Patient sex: M
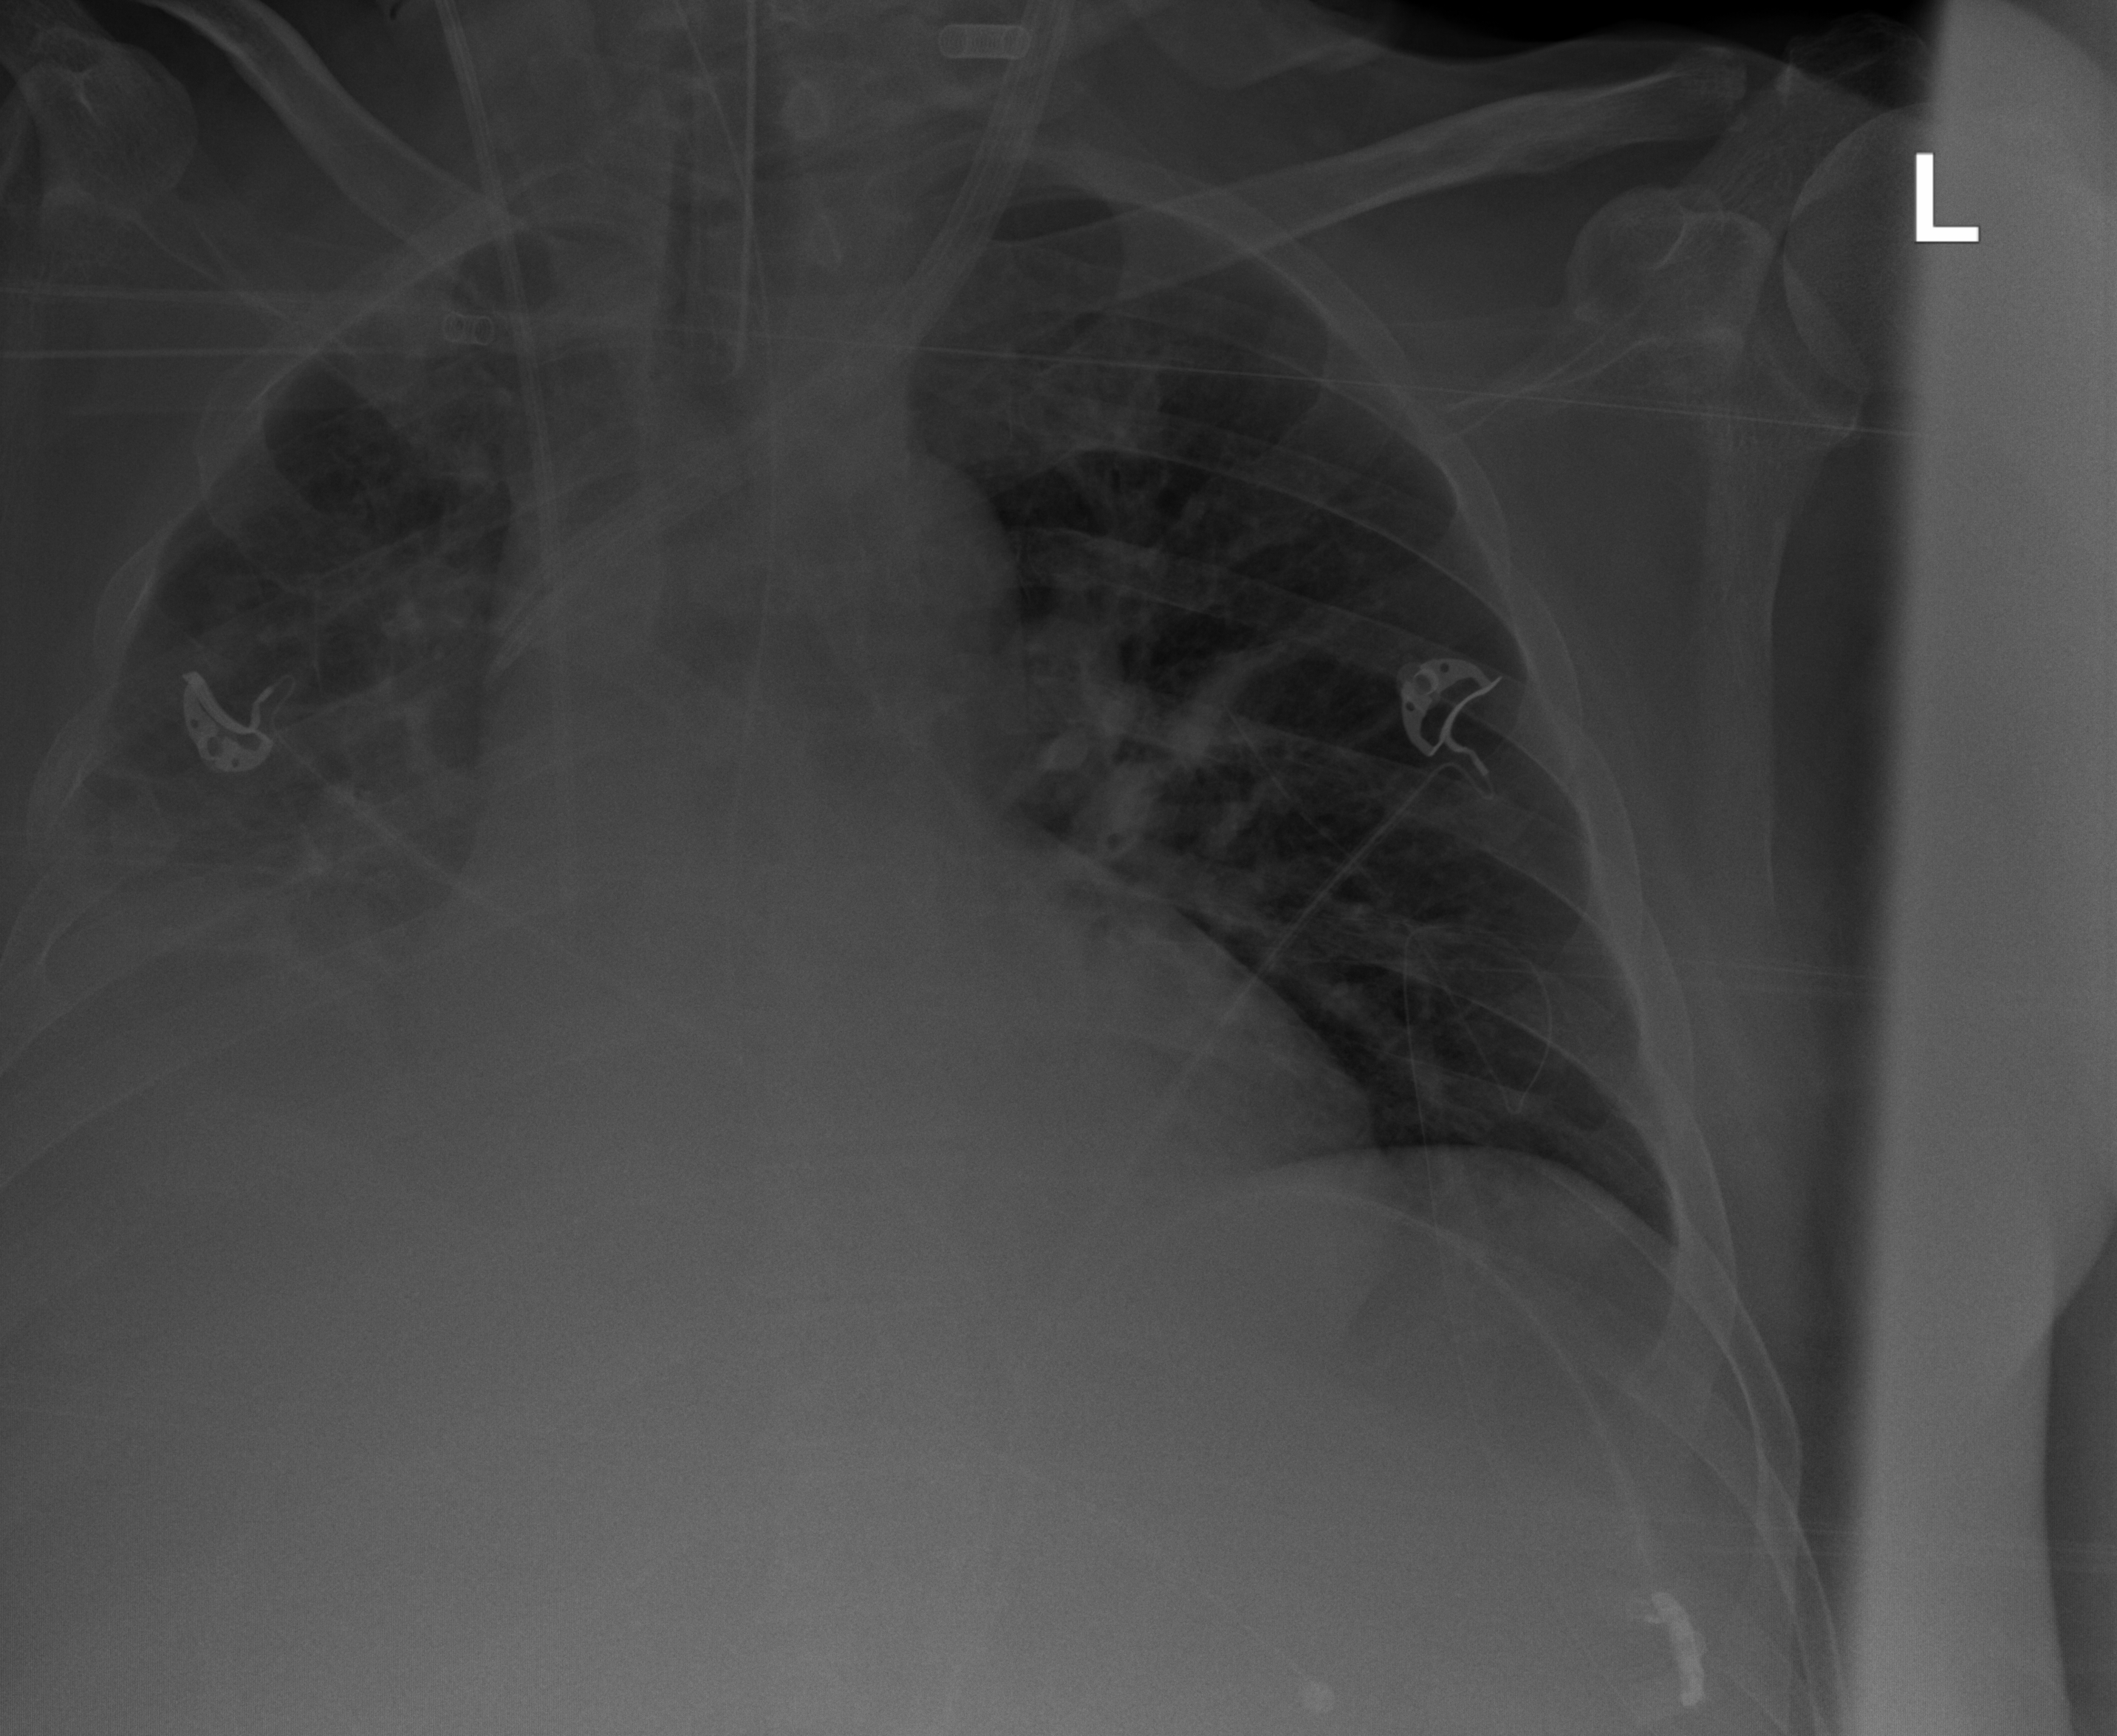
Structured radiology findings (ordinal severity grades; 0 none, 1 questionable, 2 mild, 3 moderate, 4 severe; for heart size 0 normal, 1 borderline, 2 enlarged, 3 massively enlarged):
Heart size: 3
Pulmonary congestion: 2
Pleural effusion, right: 2
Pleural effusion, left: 0
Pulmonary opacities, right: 2
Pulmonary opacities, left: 0
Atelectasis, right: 2
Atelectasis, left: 0